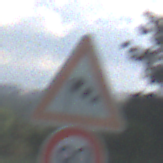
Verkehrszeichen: SeitenwindVonLinks
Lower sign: Geschwindigkeit90
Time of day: MorningAfternoon
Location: Outdoor (Nature)
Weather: PartlyCloudy
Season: NotSpecified
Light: Natural